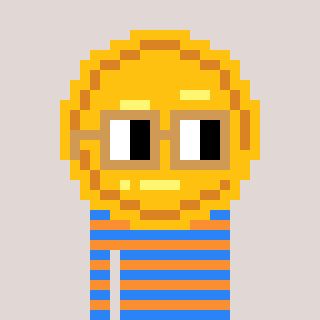
a pixel art character with square brown glasses, a medal-shaped head and a orange-colored body on a warm background